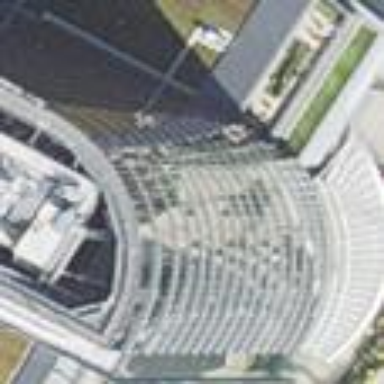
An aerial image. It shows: Office building.